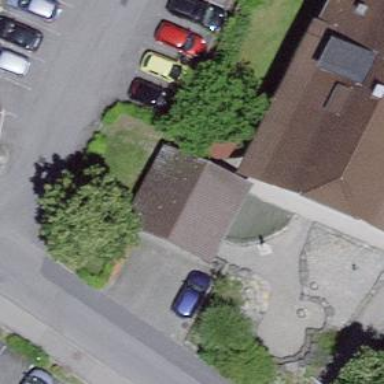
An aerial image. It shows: Garage.